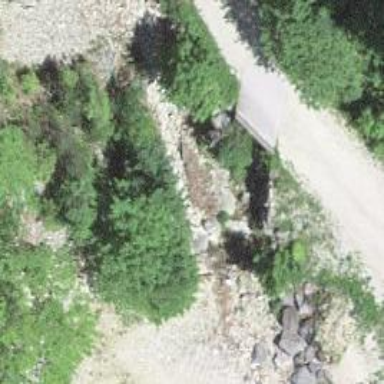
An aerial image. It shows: Culvert tunnel.